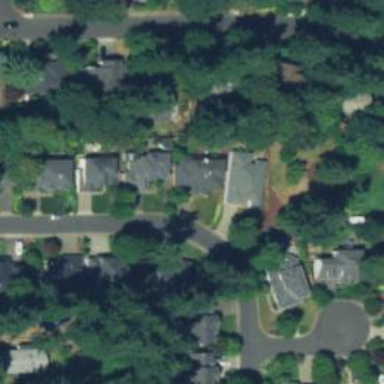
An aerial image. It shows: Residential road with sidewalk on the left.